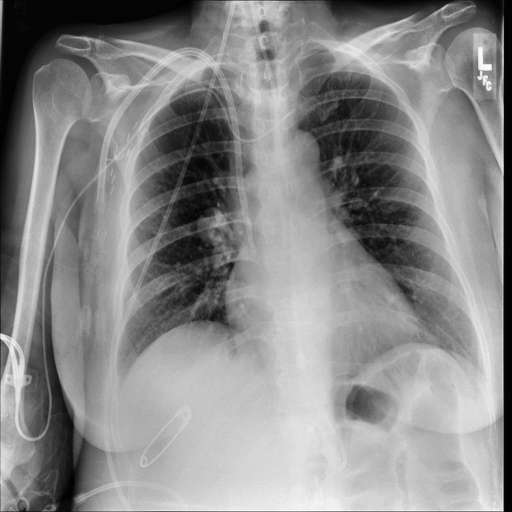
Finding: NORMAL